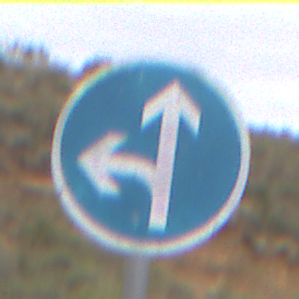
Verkehrszeichen: VorgeschriebeneFahrtrichtungGeradeausOderLinks
Umgebung: Outdoor, Nature
Tageszeit: Midday
Wetter: Overcast
Licht: Natural
Jahreszeit: NotSpecified
Kontrast: LowContrast